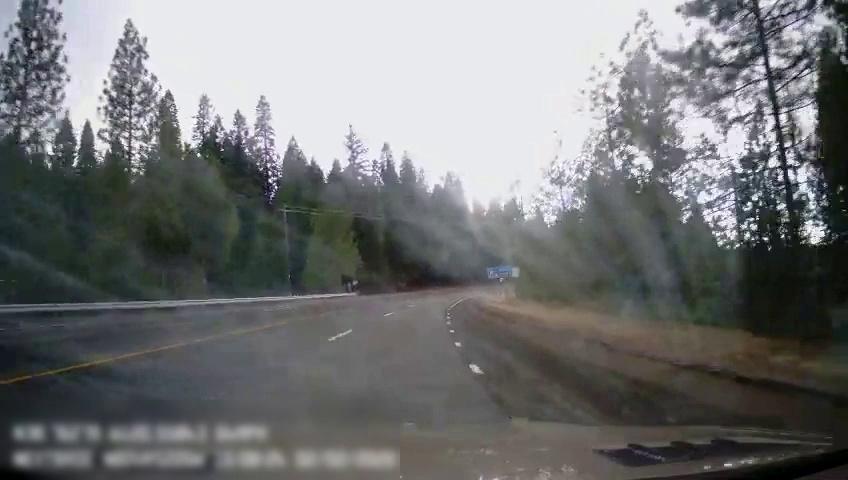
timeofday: Day
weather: Cloudy
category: Drivable Space
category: Lanes | Current Lane
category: Lanes | Current Lane
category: Lanes | Alternate Lane